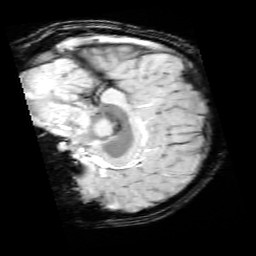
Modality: SWI
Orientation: sagittal
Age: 11
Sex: male
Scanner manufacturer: siemens
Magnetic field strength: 3 T
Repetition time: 0.027 s
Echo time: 0.02 s